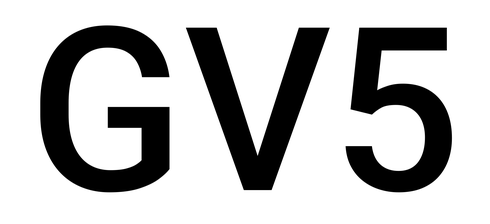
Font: Roboto_Medium